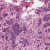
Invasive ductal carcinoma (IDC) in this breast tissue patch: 1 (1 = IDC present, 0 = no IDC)